Question: Last time, I asked a question about how to do a sumproductIF for one condition and it works great. However, if there are two (or more condition), I would like to know how to write a sumproduct with multiple conditions style to avoid adding extra column.

The purpose of the calculation is to find the final total cost of T1 in USD with single step
Currently, the total cost of T1 in USD can be found by find the PriceQTY)
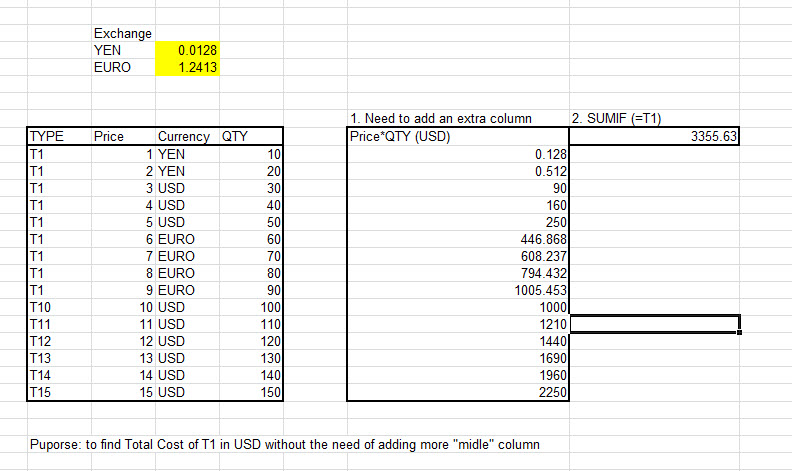
Answer: If you use SUMIF instead of LOOKUP then you don't need to sort the currency table, i.e.
'=SUMPRODUCT((A10:A24="T1")+0,B10:B24,D10:D24,SUMIF(B$4:$B$6,C10:C24,$C$4:$C$6))'